Question: I have a table with columns 'Name' and 'unit'.
A customer may have multiple unit.
I want to set 'sl' no dynamically in sql like below image.

How can I do this?
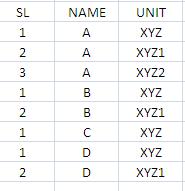
Answer: Try this query
'''
select ROW_NUMBER() OVER (Partition By name Order by unit) as sl,
name,Unit
from tablename
'''